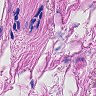
Metastatic tissue present: yes